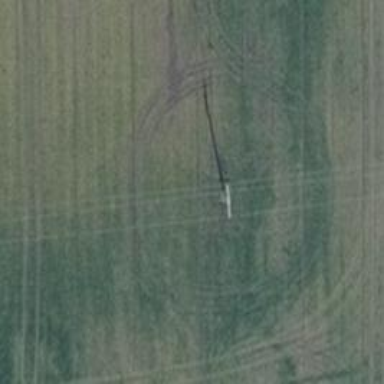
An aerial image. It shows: Minor power line.